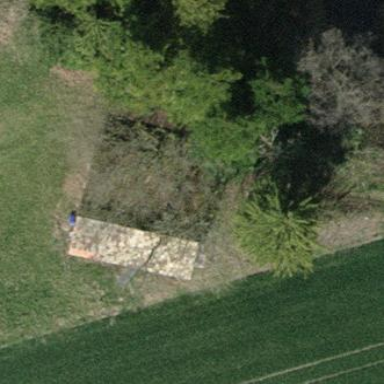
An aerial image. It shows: Hut.